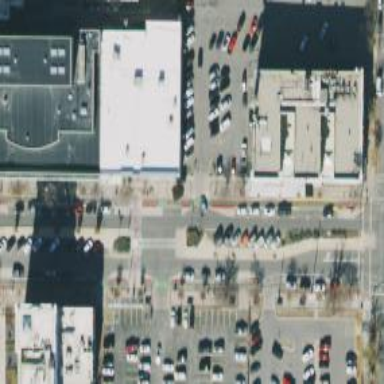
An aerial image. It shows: Tertiary road with asphalt surface and separate sidewalk.